Question: Whenever there are no results after filtering my list view, I want it to disappear and a text view to appear in the centre of the screen. I know this all needs to go within 'if (results.count == 0) {}' but I get some layout-related errors that I don't know how to resolve. The '?' is supposed to represent the layout of the fragment for list view but because of the fact that the code is not in a layout class, I haven't got a clue as to what needs to replace it (the same applies for '(this)' in 'TextView tv = new TextView(this);' ). All relevant help would be appreciated.
What I want to achieve is the following:
'''
if (results.count == 0) {
1. Make the list invisible
2. Create a text view programmatically and show it
}
'''
'''
public class ItemListAdapter extends BaseAdapter implements Filterable {
private List<Victoria> mData;
private List<Victoria> mFilteredData;
private LayoutInflater mInflater;
private ItemFilter mFilter;
private ListView mListView;
public ItemListAdapter (List<Victoria> data, Context context) {
mData = data;
mFilteredData = data;
mInflater = (LayoutInflater) context.getSystemService(Context.LAYOUT_INFLATER_SERVICE);
}
@Override
public int getCount() {
return mFilteredData.size();
}
@Override
public String getItem(int position) {
return mFilteredData.get(position).getItem();
}
@Override
public long getItemId(int position) {
return position;
}
@Override
public View getView(int position, View convertView, ViewGroup parent) {
ViewHolder holder;
if (convertView == null) {
convertView = mInflater.inflate(R.layout.item_row, parent, false);
holder = new ViewHolder();
holder.title = (TextView) convertView.findViewById(R.id.item_title);
holder.description = (TextView) convertView.findViewById(R.id.item_description);
convertView.setTag(holder);
} else {
holder = (ViewHolder) convertView.getTag();
}
holder.title.setText(mFilteredData.get(position).getItem());
holder.description.setText(mFilteredData.get(position).getItemDescription());
return convertView;
}
@Override
public Filter getFilter() {
if (mFilter == null) {
mFilter = new ItemFilter();
}
return mFilter;
}
/**
* View holder
*/
static class ViewHolder {
private TextView title;
private TextView description;
}
/**
* Filter for filtering list items
*/
private class ItemFilter extends Filter {
/**
* Invoked on a background thread. This is where all the filter logic should go
* @param constraint the constraint to filter on
* @return the resulting list after applying the constraint
*/
@Override
protected FilterResults performFiltering(CharSequence constraint) {
FilterResults results = new FilterResults();
if (TextUtils.isEmpty(constraint)) {
results.count = mData.size();
results.values = mData;
} else {
//Create a new list to filter on
List<Victoria> resultList = new ArrayList<Victoria>();
for (Victoria str : mData) {
if (str.getItemDescription().toLowerCase().contains(constraint.toString().toLowerCase())) {
resultList.add(str);
}
}
results.count = resultList.size();
results.values = resultList;
}
return results;
}
/**
* Runs on ui thread
* @param constraint the constraint used for the result
* @param results the results to display
*/
@SuppressWarnings("unchecked")
@Override
protected void publishResults(CharSequence constraint, FilterResults results) {
if (results.count == 0) {
//Make list invisible
//Make text view visible
notifyDataSetInvalidated();
} else {
mFilteredData = (ArrayList<Victoria>)results.values;
notifyDataSetChanged();
}
}
}
}
'''
'''
public class FilterListFragment extends ListFragment implements SearchView.OnQueryTextListener {
private ItemListAdapter mAdapter;
public FilterListFragment() {
//Required empty constructor
}
public static FilterListFragment newInstance() {
return new FilterListFragment();
}
@Nullable
@Override
public View onCreateView(LayoutInflater inflater, ViewGroup container, Bundle savedInstanceState) {
View view = inflater.inflate(R.layout.fragment_filter_string_list, container, false);
//Tell the system to call onCreateOptionsMenu
setHasOptionsMenu(true);
initialize(view);
return view;
}
List<Victoria> list = new ArrayList<Victoria>();
private void initialize(View view) {
String[] items = getActivity().getResources().getStringArray(R.array.items);
String[] itemDescriptions = getActivity().getResources().getStringArray(R.array.itemDescriptions);
for (int n = 0; n < items.length; n++){
Victoria victoria = new Victoria();
victoria.setID();
victoria.setItem(items[n]);
victoria.setItemDescription(itemDescriptions[n]);
list.add(victoria);
}
mAdapter = new ItemListAdapter(list, getActivity());
setListAdapter(mAdapter);
}
@Override
public void onCreateOptionsMenu(Menu menu, MenuInflater inflater) {
// Set up search view
inflater.inflate(R.menu.menu_search, menu);
MenuItem item = menu.findItem(R.id.search);
SearchView searchView = (SearchView) MenuItemCompat.getActionView(item);
searchView.setOnQueryTextListener(this);
searchView.setQueryHint(getResources().getString(R.string.search_query));
}
@Override
public boolean onQueryTextSubmit(String newText) {
return false;
}
@Override
public boolean onQueryTextChange(String newText) {
mAdapter.getFilter().filter(newText);
return false;
}
}
'''

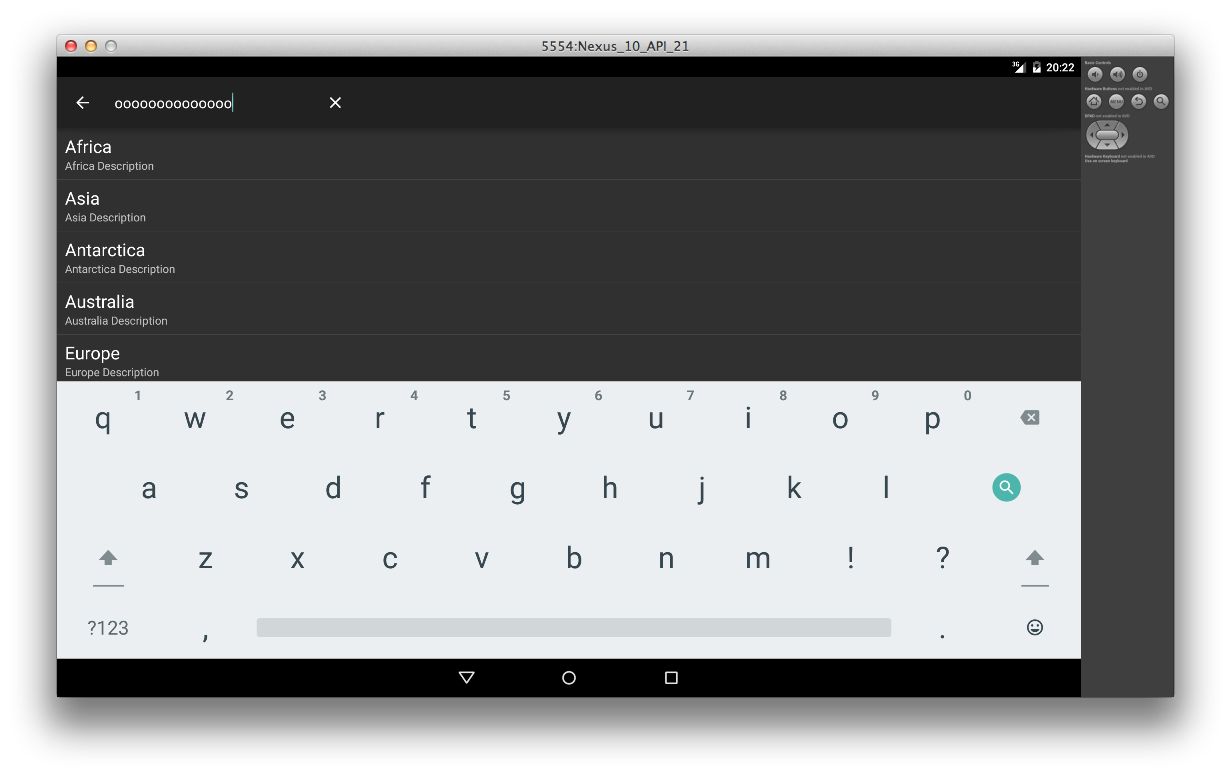
Answer: you don't have to handle it, Android does it for your. Add the 'TextView', representing the empty view, in 'fragment_filter_string_list.xml', with id, 'android:id="@android:id/empty"'. Android will take care of show/hide it, depending on the value of your 'getCount()'.
,
to achieve what you want, your 'publishResults', should look like
'''
mFilteredData = (ArrayList<Victoria>)results.values;
notifyDataSetChanged();
'''
also you probably want to keep a copy of 'mFilteredData', to restore the dataset when the query changes or is reset